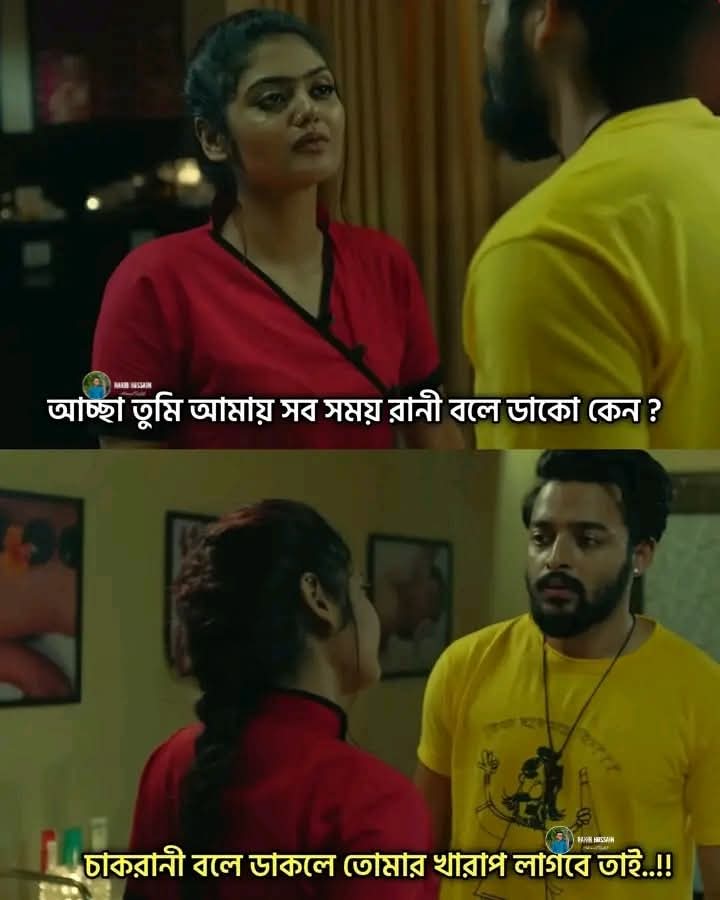
Text: আচ্ছা তুমি আমায় সব সময় রানী বলে ডাকো কেন?
চাকরানী বলে ডাকলে তোমার খারাপ লাগবে তাই..!!
Label: Non Hate